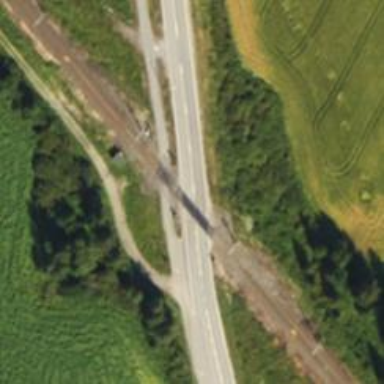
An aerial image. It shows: Railway track with continuous electrified contact lines.